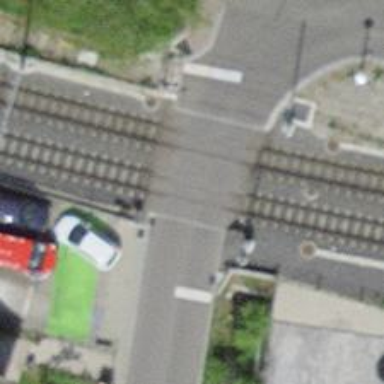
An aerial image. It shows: Level crossing with full barriers and lights.